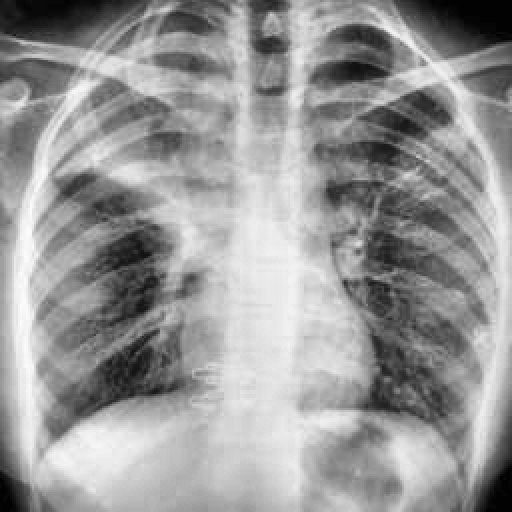
Finding: TUBERCULOSIS